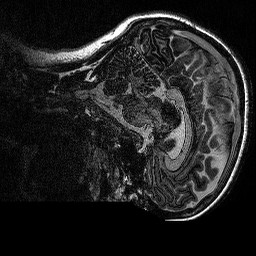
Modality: MP2RAGE
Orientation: sagittal
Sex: female
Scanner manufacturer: siemens
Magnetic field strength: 3 T
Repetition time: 5 s
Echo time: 0.00292 s